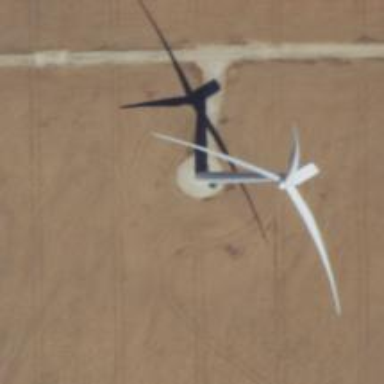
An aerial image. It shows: Industrial building with wind power generator. The generator is horizontal axis wind turbine.